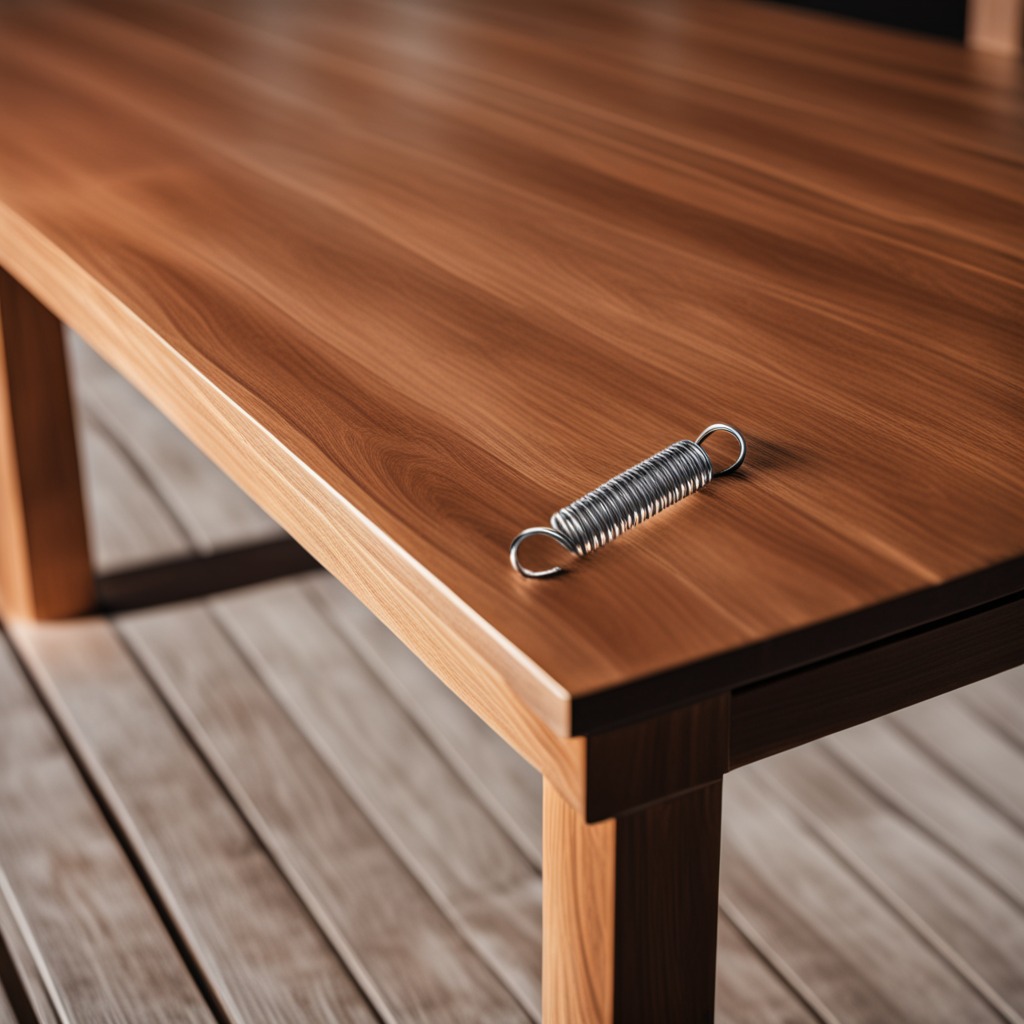
A coiled metal spring is lying on the wooden table.